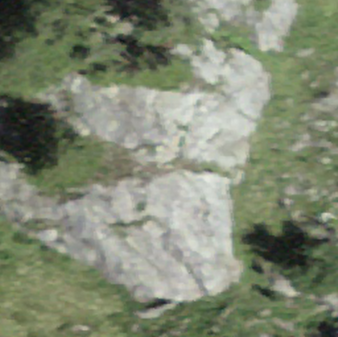
Label: bouldering_area